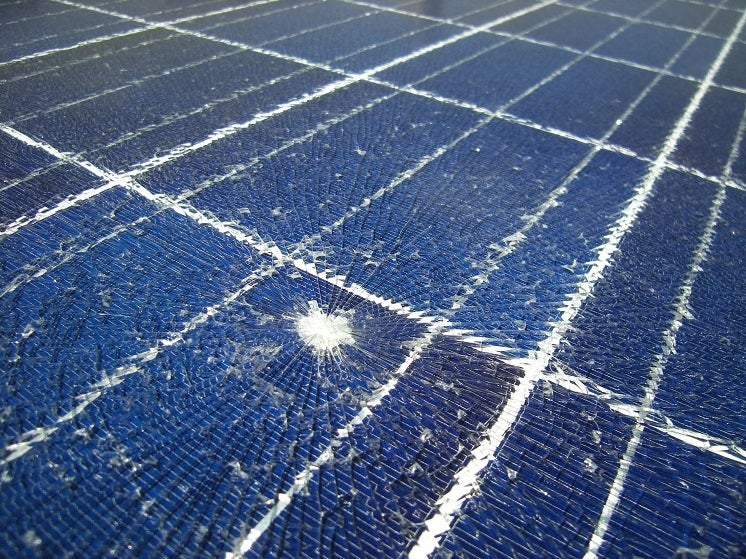
Label: Physical-Damage